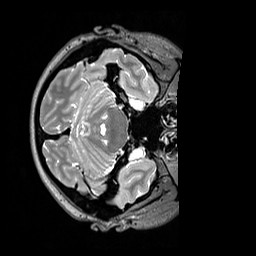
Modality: T2w
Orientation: axial
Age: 34
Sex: female
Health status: healthy
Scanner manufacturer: siemens
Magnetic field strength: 3 T
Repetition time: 3.2 s
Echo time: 0.568 s